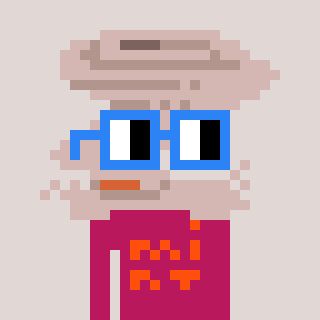
a pixel art character with square blue glasses, a tornado-shaped head and a darkpink-colored body on a warm background